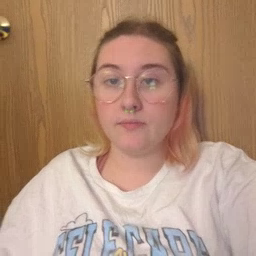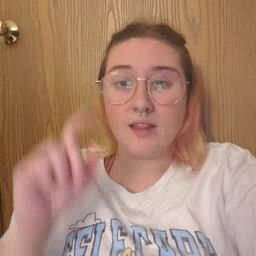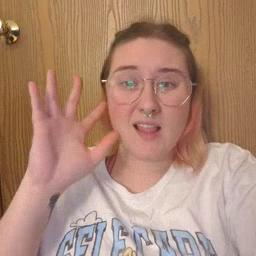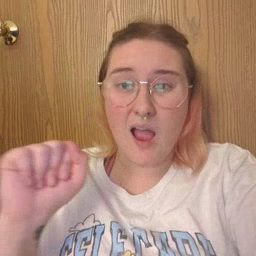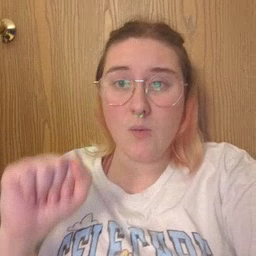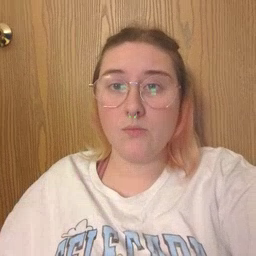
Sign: loud